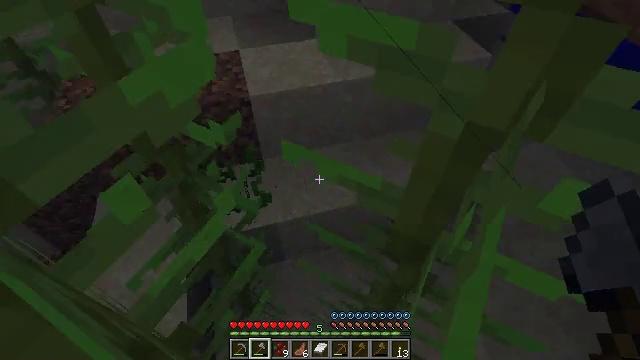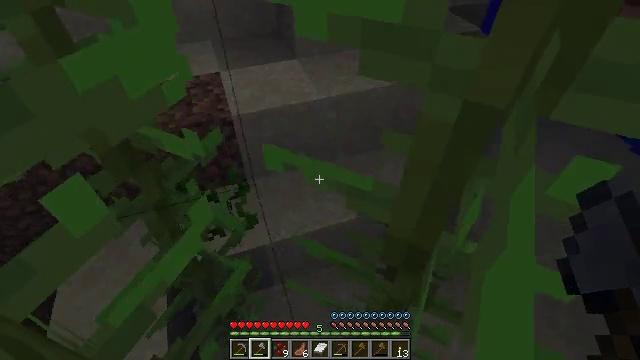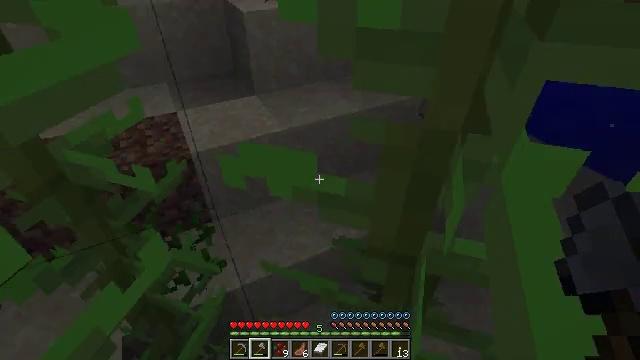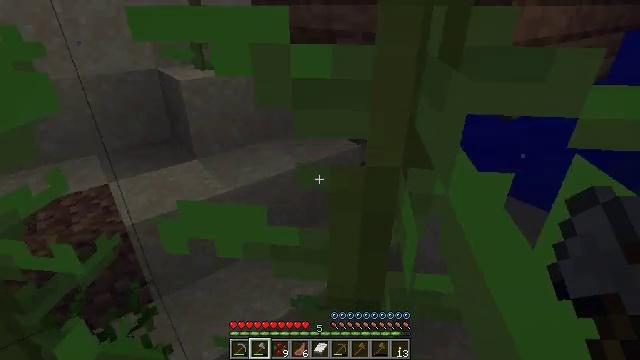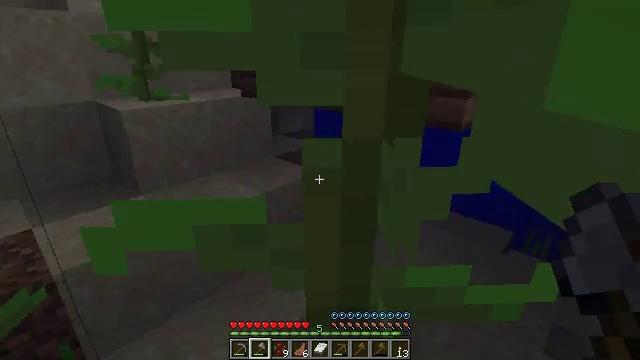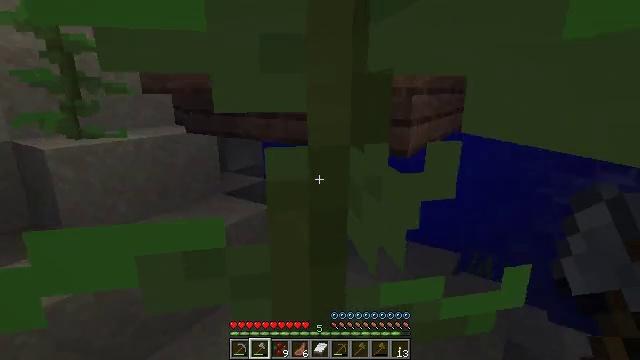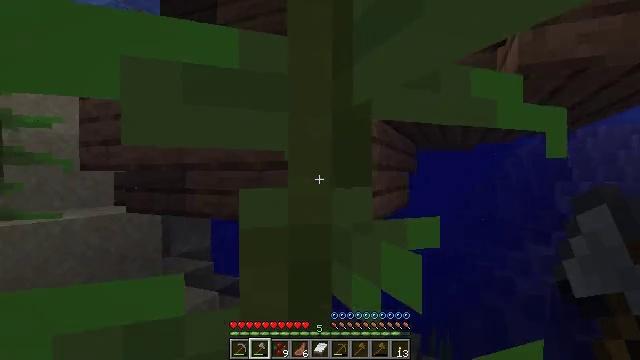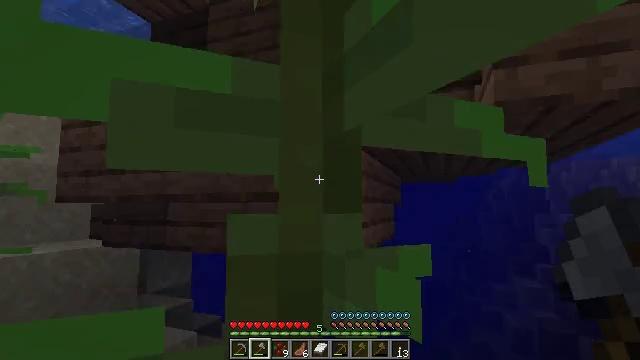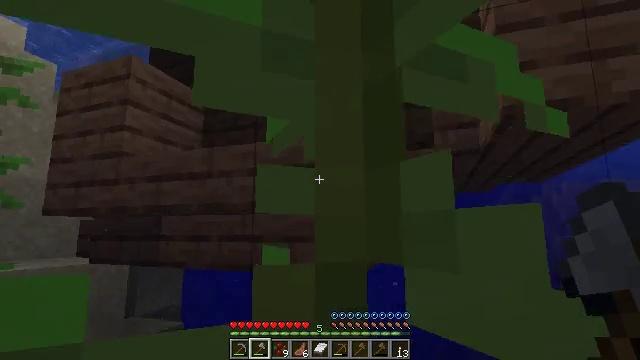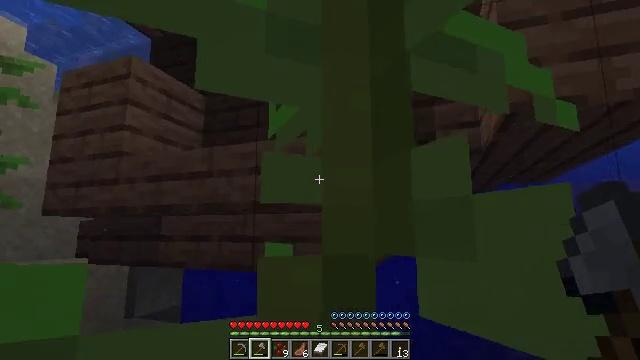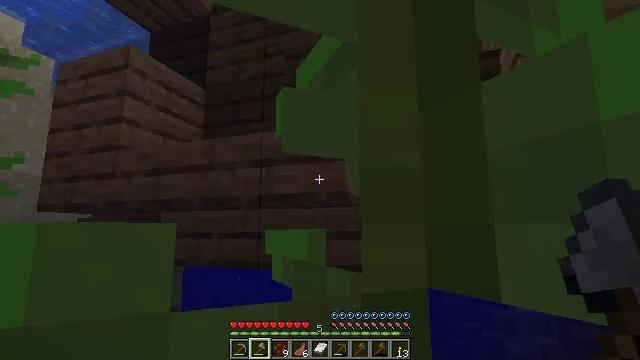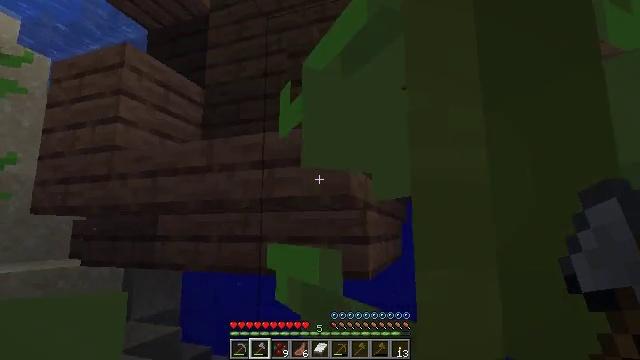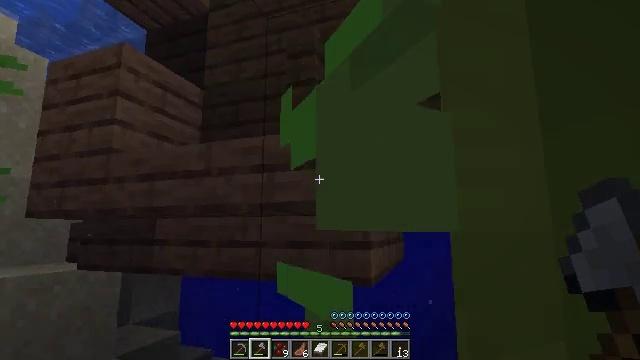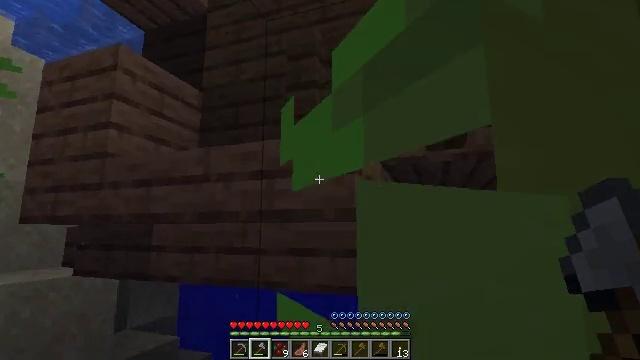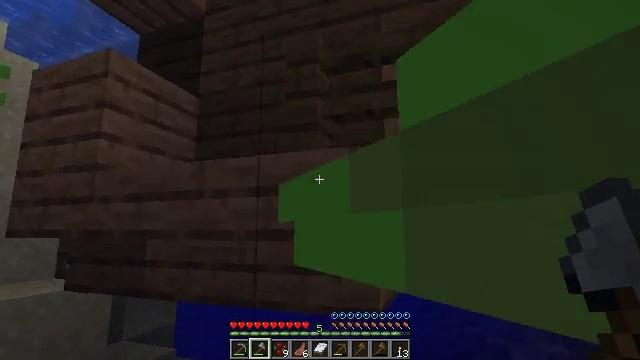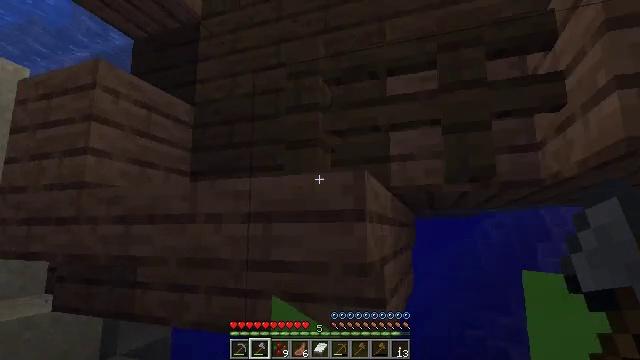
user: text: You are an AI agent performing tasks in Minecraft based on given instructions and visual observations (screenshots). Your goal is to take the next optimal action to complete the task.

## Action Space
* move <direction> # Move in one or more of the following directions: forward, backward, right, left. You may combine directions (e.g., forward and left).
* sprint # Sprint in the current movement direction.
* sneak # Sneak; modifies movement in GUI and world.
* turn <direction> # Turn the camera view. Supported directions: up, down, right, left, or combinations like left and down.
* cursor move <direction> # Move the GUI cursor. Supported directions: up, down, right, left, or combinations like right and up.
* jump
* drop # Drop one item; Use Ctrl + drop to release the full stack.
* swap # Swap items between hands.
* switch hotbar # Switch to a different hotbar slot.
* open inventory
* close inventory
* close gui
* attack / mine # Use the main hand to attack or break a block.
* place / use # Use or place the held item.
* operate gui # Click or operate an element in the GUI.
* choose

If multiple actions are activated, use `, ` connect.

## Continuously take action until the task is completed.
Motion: motion action
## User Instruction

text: Break spruce planks from a structure.
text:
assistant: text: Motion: turn right and up
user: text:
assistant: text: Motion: turn right and up
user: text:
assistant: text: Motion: move forward and move left, turn right and up
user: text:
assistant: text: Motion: move forward and move left, turn right and up
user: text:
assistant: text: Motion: move forward and move left, turn right and up
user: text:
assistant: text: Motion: move forward and move left, turn right and up
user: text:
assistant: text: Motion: move forward, turn right and up
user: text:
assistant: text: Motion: move forward, turn right and up
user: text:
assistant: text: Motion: move forward
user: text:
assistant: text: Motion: move forward, jump
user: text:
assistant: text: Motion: move forward, jump
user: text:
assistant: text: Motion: move forward, jump
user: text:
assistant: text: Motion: move forward, jump
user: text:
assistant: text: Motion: move forward, jump
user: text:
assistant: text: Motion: move forward, jump
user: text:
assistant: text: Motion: move forward, turn right, jump
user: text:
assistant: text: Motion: move forward, turn right and down, jump
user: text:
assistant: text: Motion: move forward, turn right and down, jump
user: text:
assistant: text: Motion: move forward, turn right and down, jump
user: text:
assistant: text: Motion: move forward, jump
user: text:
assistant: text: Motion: no_op
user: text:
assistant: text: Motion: move left, turn left
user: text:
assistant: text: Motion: move left, turn left
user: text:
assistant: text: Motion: move forward and move left
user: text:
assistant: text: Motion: move forward and move left
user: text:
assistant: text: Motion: move forward and move left
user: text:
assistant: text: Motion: move forward and move left, turn right
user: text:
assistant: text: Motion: move forward and move left, turn right
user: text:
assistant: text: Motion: turn right and down
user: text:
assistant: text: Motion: turn right